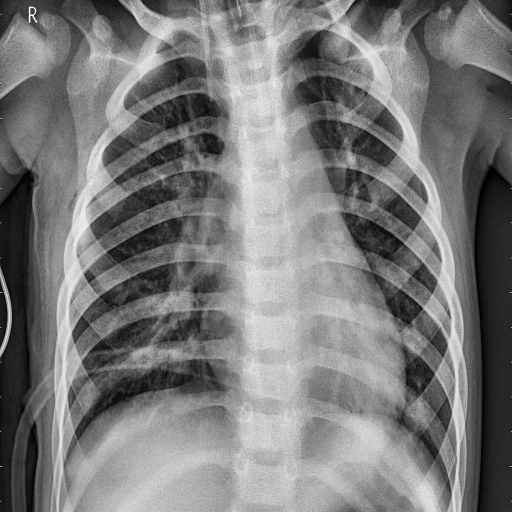
Finding: PNEUMONIA